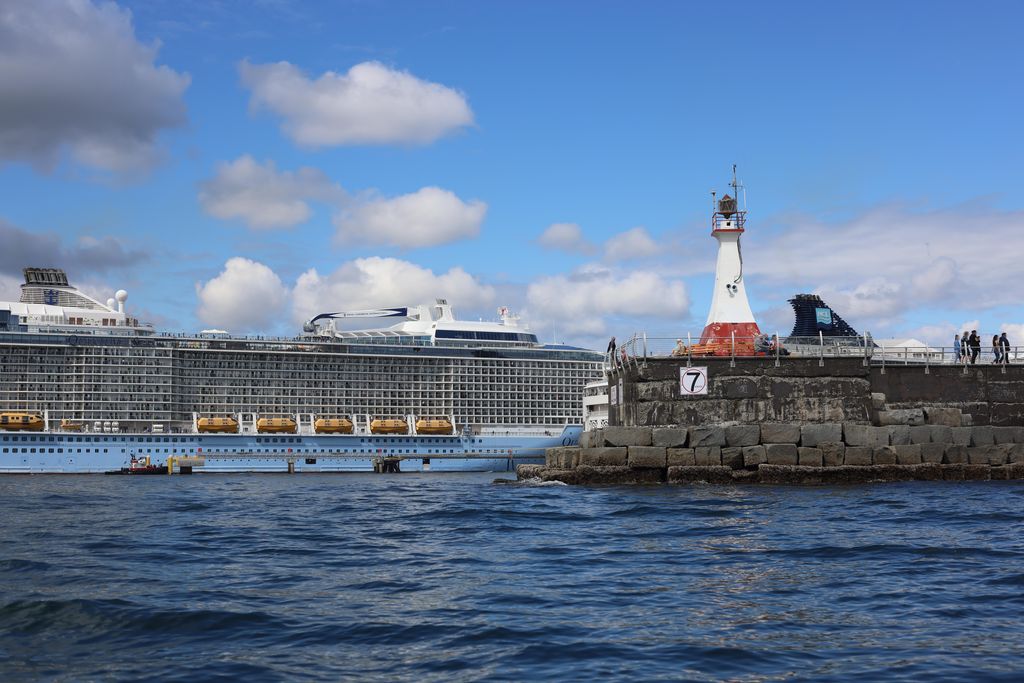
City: victoria